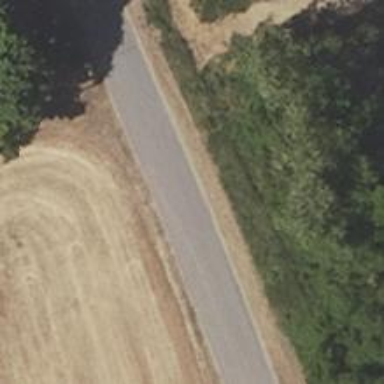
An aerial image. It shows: Residential road with asphalt surface.